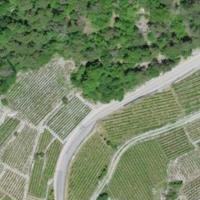
EUNIS habitat code: 40
Species observed at this site:
Vitis vinifera
Cichorium intybus
Echium vulgare